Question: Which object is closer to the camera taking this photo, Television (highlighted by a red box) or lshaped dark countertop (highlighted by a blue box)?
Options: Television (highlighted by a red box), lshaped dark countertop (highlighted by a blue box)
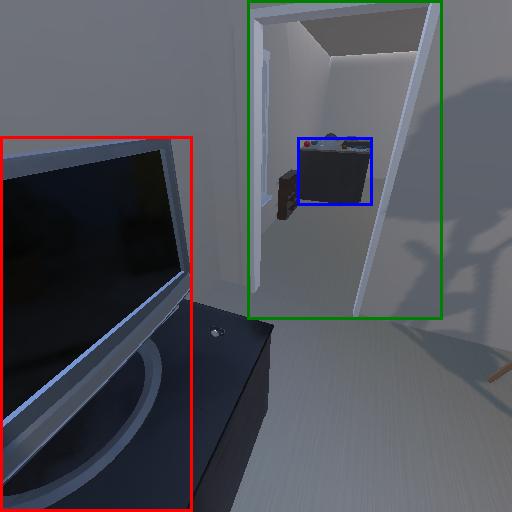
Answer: Television (highlighted by a red box)